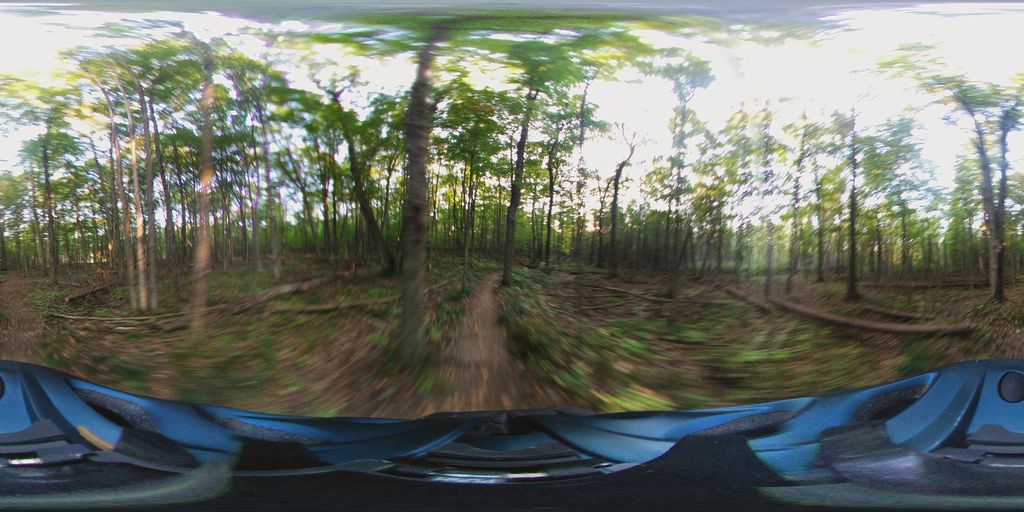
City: ottawa-gatineau